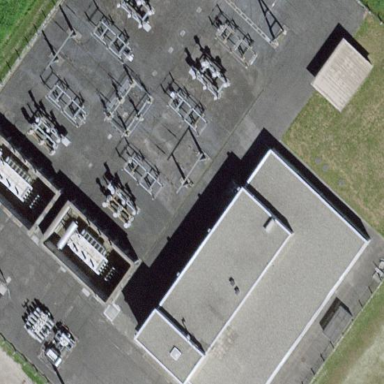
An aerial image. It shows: Building that houses transmission level power substation. The substation is enclosed by fence.